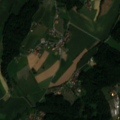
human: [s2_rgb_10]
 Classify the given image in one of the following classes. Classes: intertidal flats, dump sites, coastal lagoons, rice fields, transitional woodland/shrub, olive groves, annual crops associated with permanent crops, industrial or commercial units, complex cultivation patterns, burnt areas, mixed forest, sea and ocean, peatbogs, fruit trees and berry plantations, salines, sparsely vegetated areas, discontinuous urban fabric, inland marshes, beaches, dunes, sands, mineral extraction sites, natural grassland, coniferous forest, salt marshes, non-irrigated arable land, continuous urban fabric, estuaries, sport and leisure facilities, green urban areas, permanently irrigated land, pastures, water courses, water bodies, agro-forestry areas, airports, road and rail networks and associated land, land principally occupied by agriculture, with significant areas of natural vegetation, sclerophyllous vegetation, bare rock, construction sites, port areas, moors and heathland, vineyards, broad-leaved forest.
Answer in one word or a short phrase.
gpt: non-irrigated arable land, complex cultivation patterns, broad-leaved forest